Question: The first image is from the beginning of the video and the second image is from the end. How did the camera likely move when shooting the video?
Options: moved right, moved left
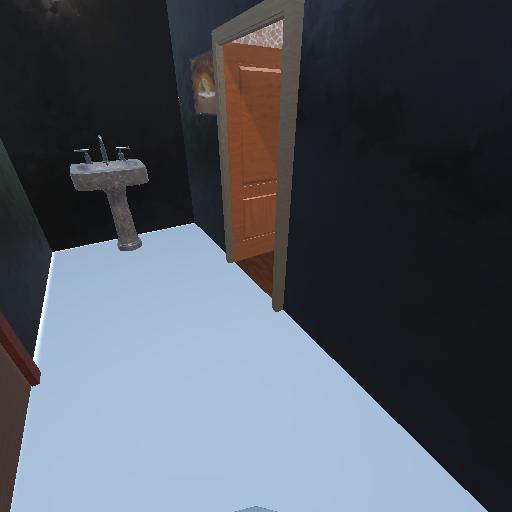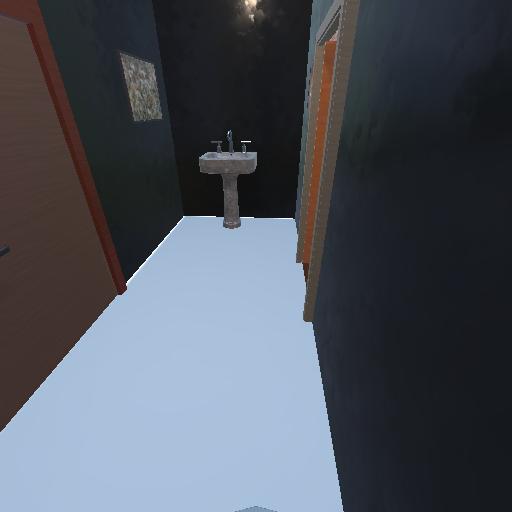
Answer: moved right